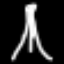
Label: The Eiffel Tower